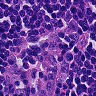
Metastatic tissue present: no